Field crop: tomato
Growth stage: 2
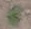
Species: solanum